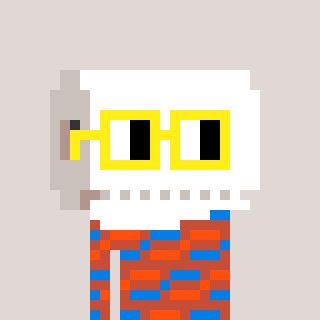
a pixel art character with square yellow glasses, a toiletpaper-full-shaped head and a rust-colored body on a warm background